Field crop: tomato
Growth stage: 2
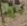
Species: solanum